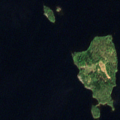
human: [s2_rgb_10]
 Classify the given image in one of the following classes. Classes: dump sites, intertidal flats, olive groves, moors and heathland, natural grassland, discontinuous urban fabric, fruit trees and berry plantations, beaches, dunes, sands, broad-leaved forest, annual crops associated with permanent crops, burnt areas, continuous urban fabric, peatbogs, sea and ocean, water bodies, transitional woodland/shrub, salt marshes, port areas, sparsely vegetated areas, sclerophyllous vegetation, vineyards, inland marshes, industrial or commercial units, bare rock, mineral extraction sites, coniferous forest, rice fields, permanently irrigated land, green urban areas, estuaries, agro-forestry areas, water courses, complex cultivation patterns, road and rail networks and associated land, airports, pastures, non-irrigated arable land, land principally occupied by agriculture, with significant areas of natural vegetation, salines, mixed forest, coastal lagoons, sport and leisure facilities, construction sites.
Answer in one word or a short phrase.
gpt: coniferous forest, water bodies